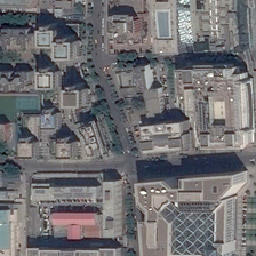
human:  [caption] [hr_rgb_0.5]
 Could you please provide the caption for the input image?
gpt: There is a crossroads between the tall buildings and the business district.

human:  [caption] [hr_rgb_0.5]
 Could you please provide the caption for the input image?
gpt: There is an intersection in the middle of the business district with high-rise buildings.

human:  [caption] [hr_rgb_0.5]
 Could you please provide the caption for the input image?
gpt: There is an intersection in the middle of the skyscraper.

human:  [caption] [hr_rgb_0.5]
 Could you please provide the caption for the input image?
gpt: There is an intersection in the middle of the high - rise business district .

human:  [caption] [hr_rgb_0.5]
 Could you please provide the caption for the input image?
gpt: There is an intersection in the middle of the high business district.